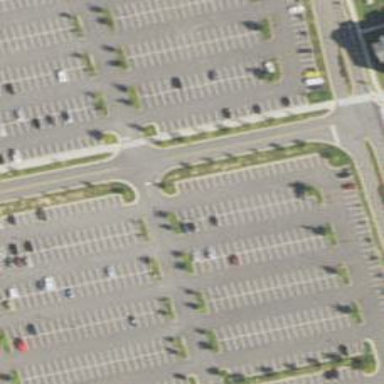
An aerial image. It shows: Parking area.